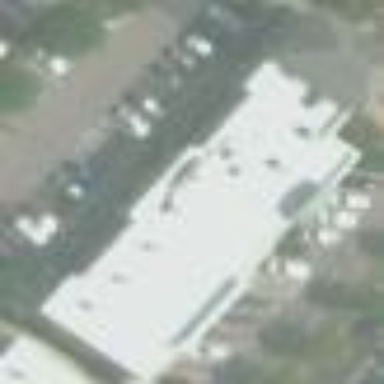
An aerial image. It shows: Commercial building used for retail purposes.